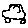
Label: car